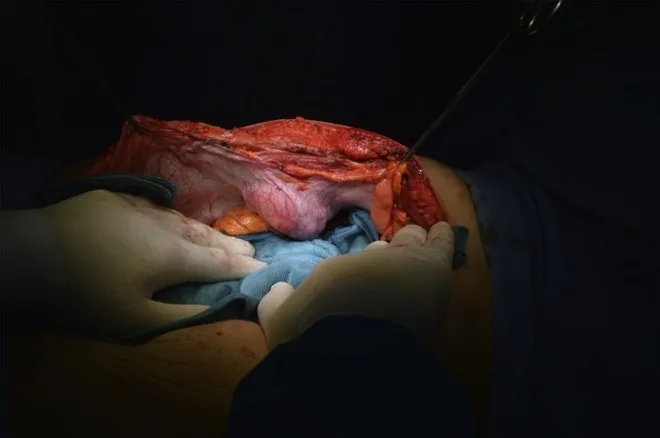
The desmoid tumor in the context of the muscle, buldging but not invading the peritoneum.
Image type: medical_photograph (other_medical_photograph)